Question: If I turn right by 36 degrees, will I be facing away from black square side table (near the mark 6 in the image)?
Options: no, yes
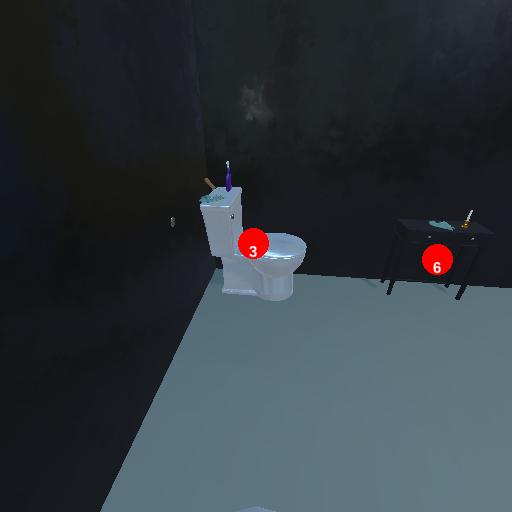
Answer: no